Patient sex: M
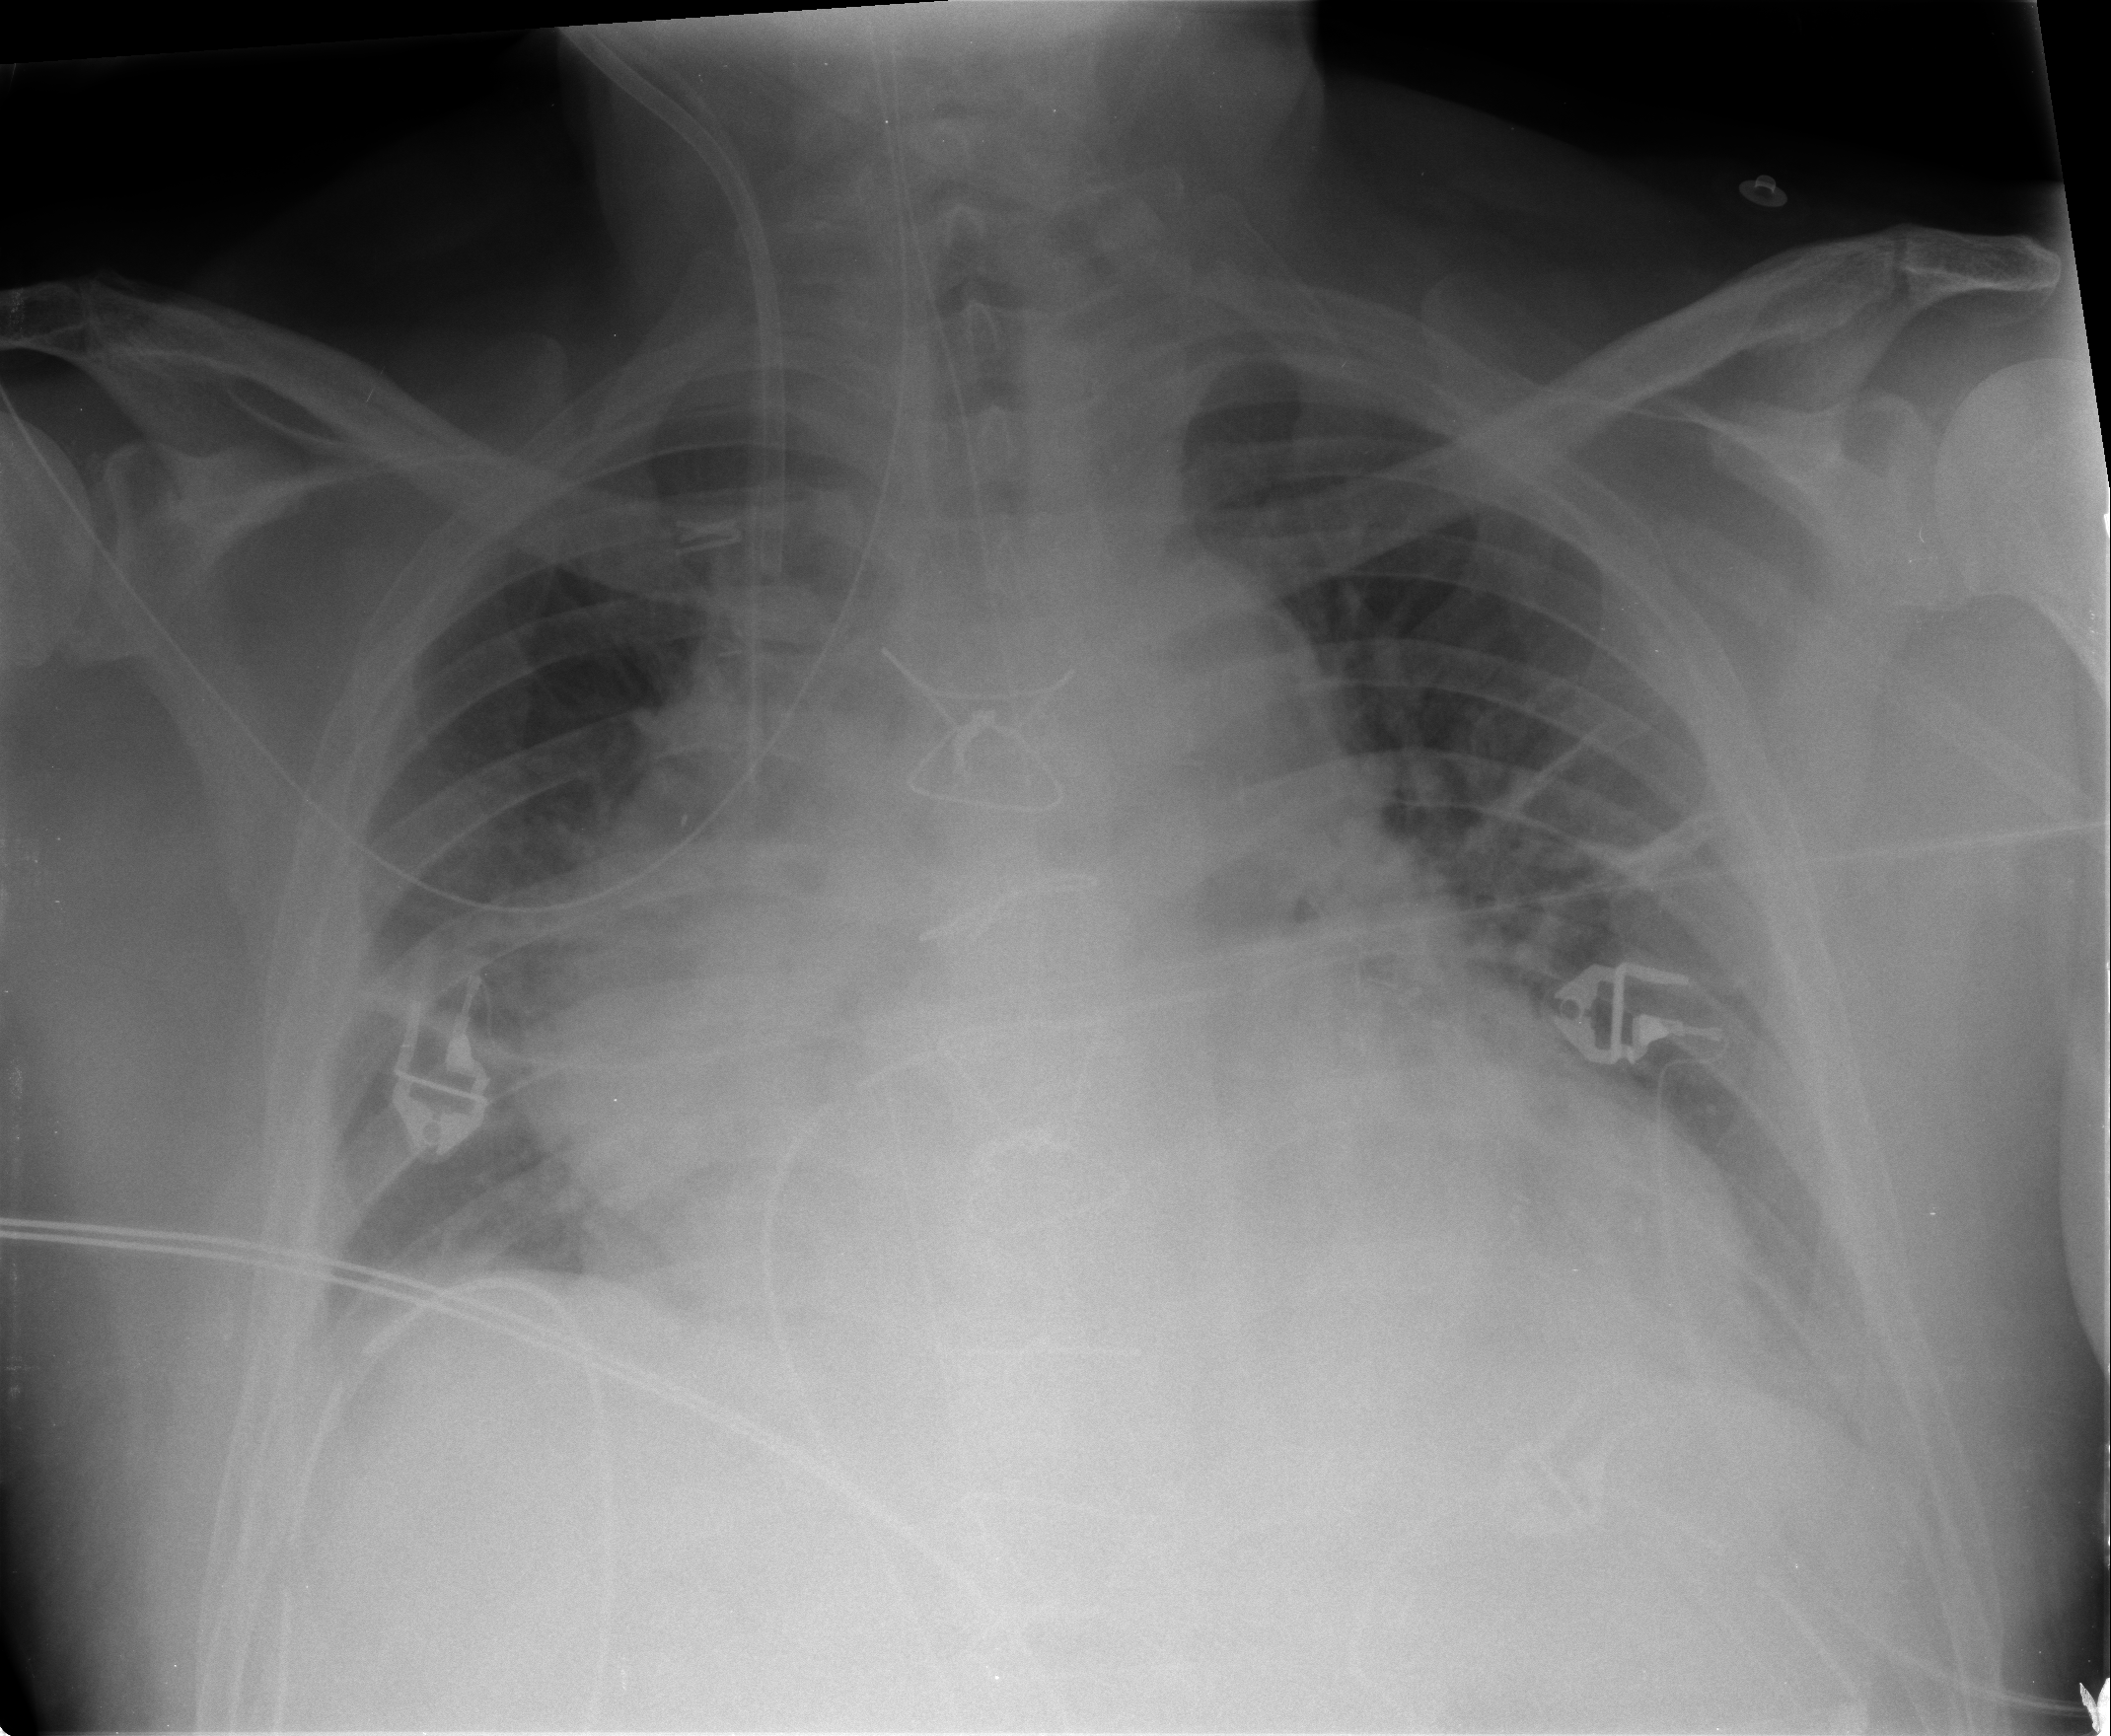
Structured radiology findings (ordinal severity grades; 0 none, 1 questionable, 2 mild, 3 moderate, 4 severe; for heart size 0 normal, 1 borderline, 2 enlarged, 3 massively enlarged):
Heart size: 2
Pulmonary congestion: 2
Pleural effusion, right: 2
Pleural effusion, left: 2
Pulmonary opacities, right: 2
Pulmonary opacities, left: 0
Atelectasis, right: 2
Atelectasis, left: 2